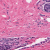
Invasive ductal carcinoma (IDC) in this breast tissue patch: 0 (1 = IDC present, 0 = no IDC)